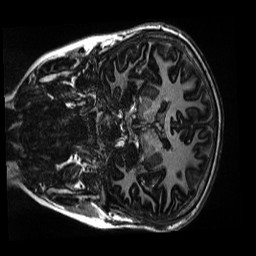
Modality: MP2RAGE
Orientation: coronal
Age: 11
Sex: male
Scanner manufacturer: siemens
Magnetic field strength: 3 T
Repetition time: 4 s
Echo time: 0.00303 s